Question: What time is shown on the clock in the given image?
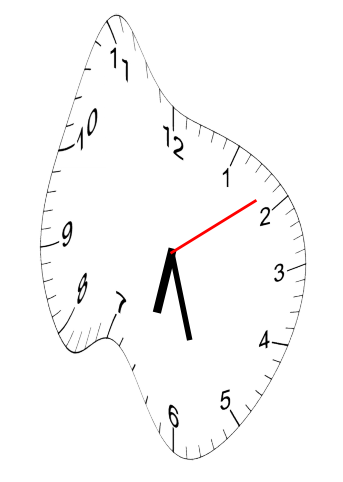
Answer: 06:27:09